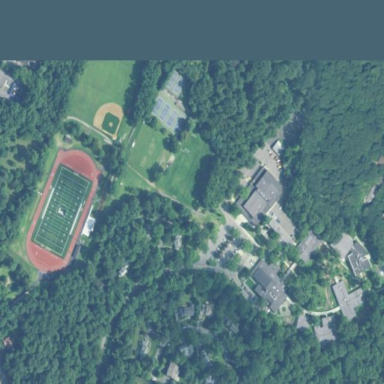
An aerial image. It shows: School.